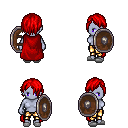
a pixel art fantasy rpg character, female body template, dark elf, purple skin, red cape, gold greaves, red bangs hairstyle, white slippers, shield, four views (front, back, left, right), 2x2 character sprite sheet, small pixel art, hard edges, no anti-aliasing